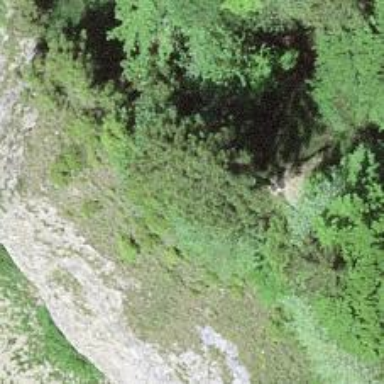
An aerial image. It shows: Cliff in nature.